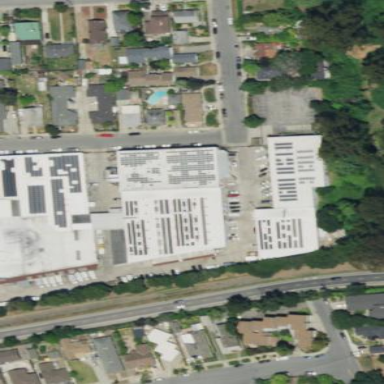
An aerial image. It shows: Industrial building.